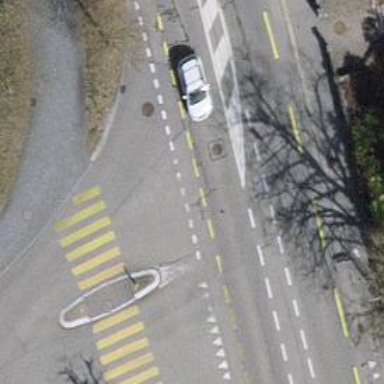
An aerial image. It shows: Primary highway with asphalt surface and designated cycle lane.